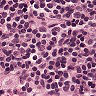
Metastatic tissue present: no